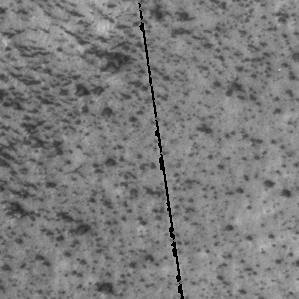
Label: frost